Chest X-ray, PA view. Patient: 37 years old, sex M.
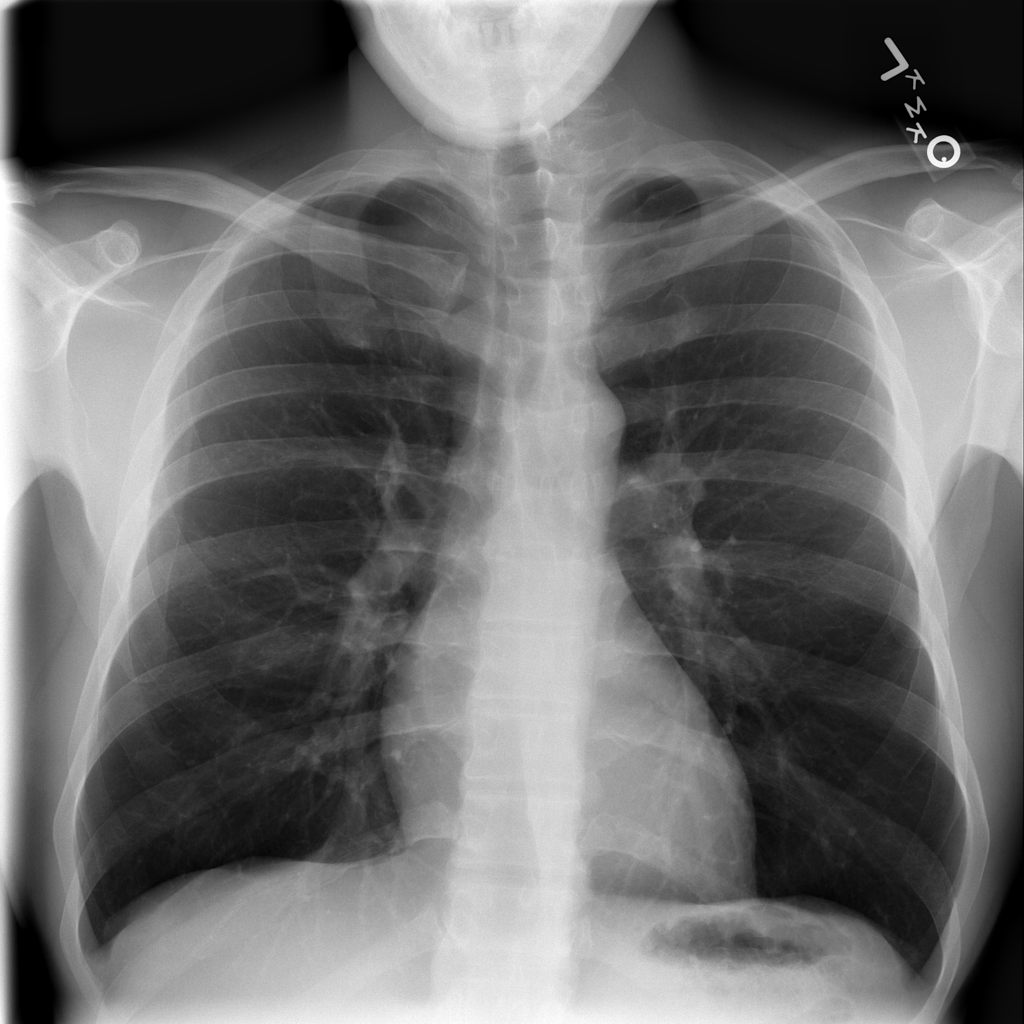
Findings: No Finding